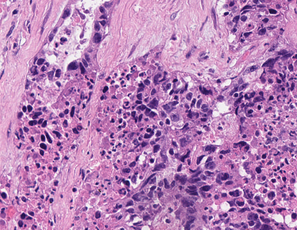
Tumor epithelial tissue: yes
Tumor-associated stroma tissue: yes
Normal tissue: no